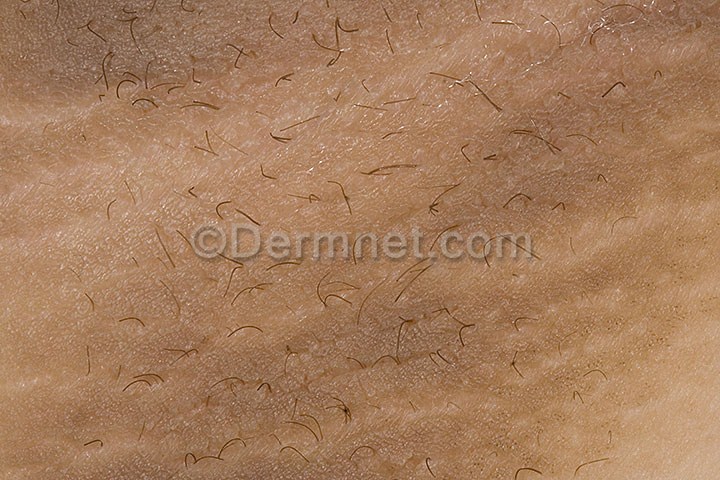
Disease: Systemic Disease